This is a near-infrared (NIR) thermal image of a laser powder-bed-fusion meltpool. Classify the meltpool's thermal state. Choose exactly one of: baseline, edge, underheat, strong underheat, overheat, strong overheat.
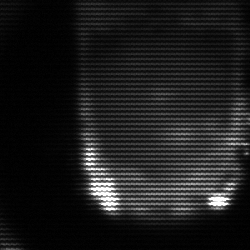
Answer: baseline